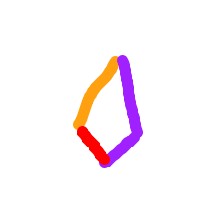
Shape: kite